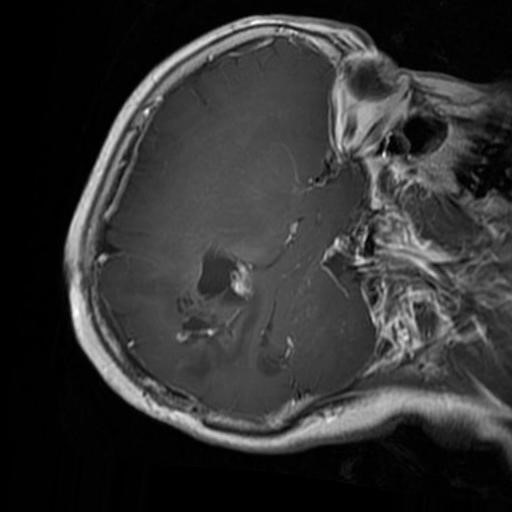
Label: brain_glioma